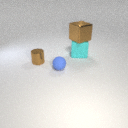
small blue rubber sphere to the right of small brown metal cylinder